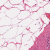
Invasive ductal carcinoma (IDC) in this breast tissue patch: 0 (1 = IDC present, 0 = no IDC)